Question: I'm trying to pass a parameter from Java to a subreport. The problem is when I got to check all the values inside an IN. The parameter '$P{Itens}' is coming on this format(1234,5678,9012) and it's String.

How can I solve it?
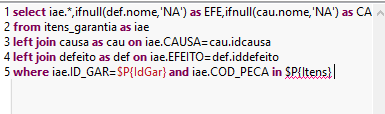
Answer: You should pass the parameter type as from Java to report carrying all possible values. Afterwards, edit your report and set parameter $P{Itens} datatype to instead of String.
In report query, replace 'iae.COD_PECA in $P{Itens}' with '$X{IN, iae.COD_PECA, $P{Itens}}'. Here, $X{} is a built-in support provided by JasperReports for SQL clause functions.